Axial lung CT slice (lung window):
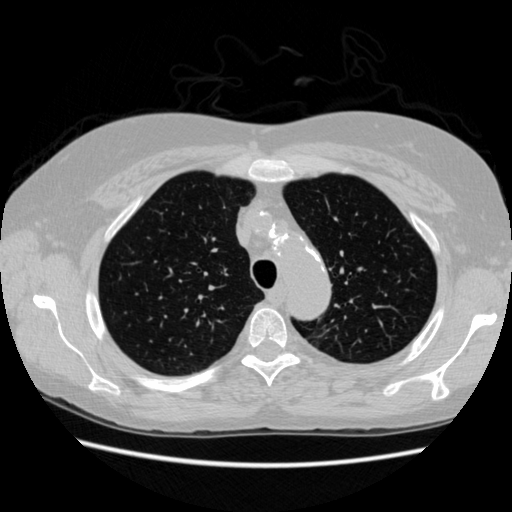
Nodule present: no